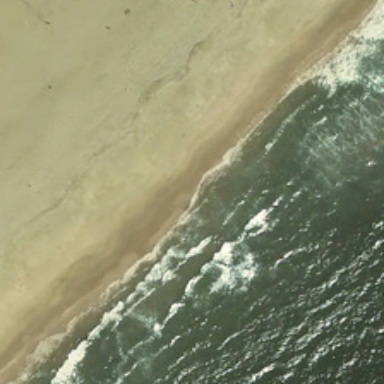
A piece of ocean is near a yellow beach .